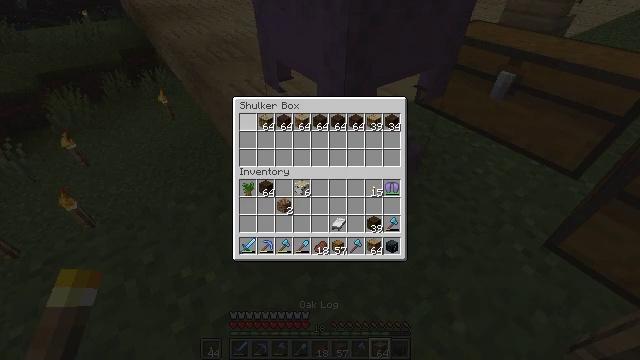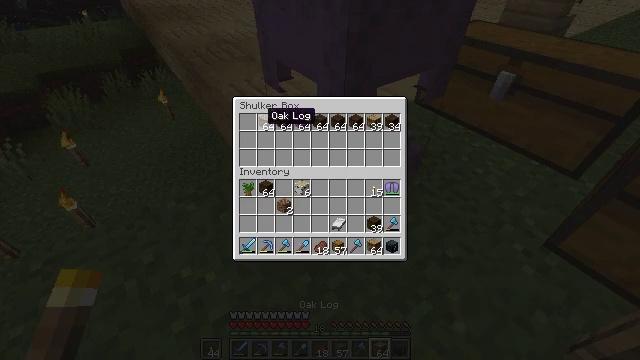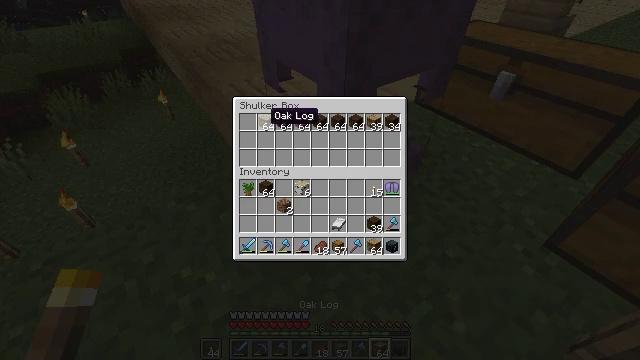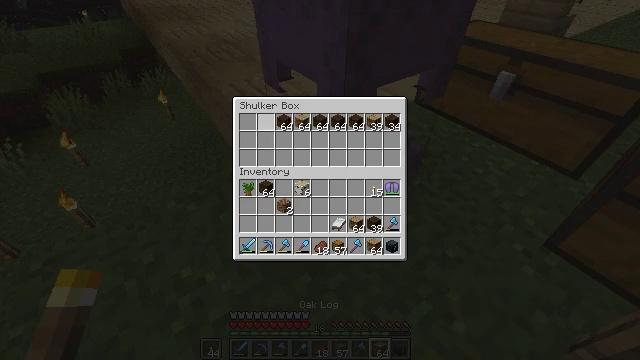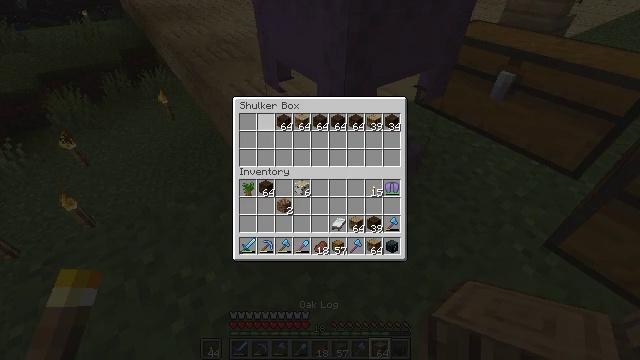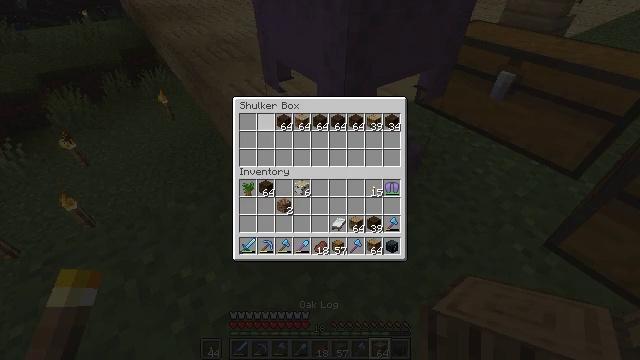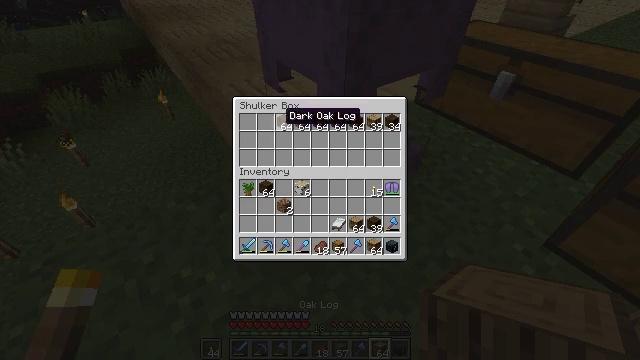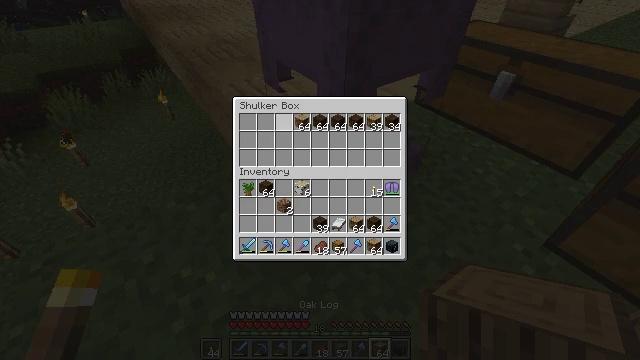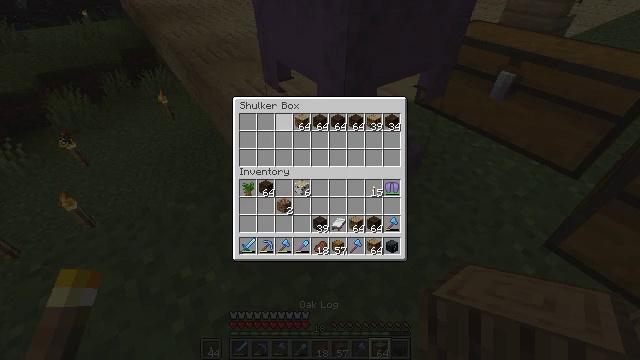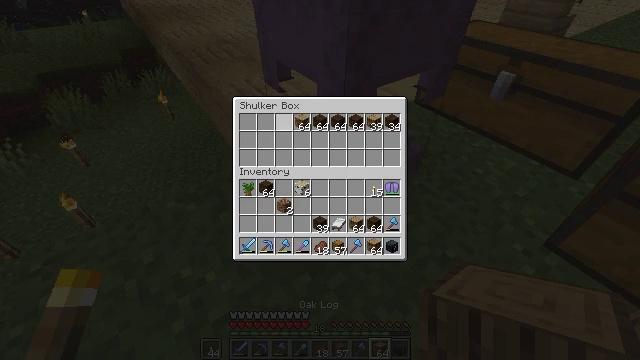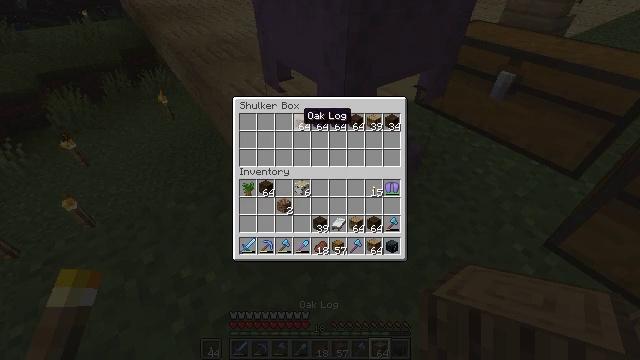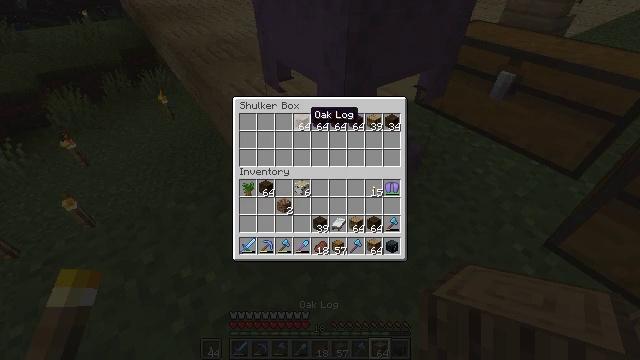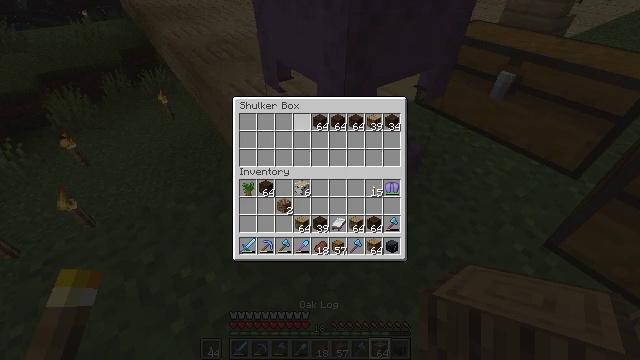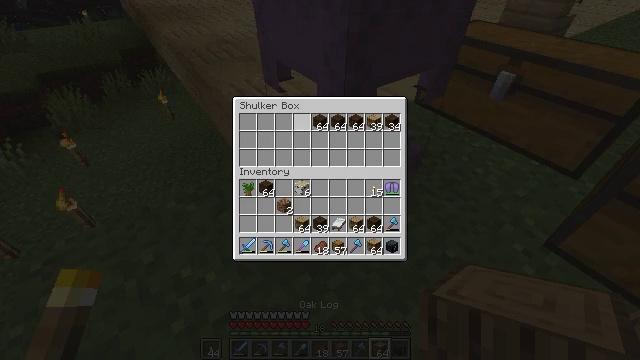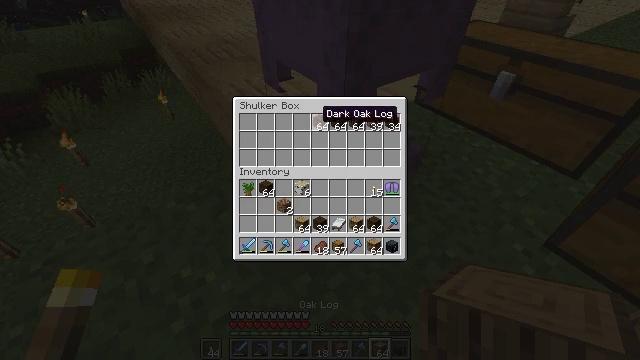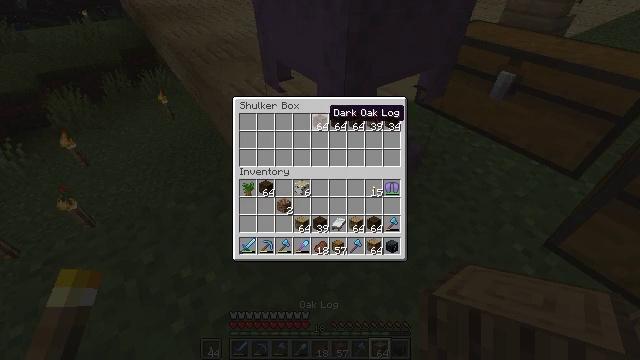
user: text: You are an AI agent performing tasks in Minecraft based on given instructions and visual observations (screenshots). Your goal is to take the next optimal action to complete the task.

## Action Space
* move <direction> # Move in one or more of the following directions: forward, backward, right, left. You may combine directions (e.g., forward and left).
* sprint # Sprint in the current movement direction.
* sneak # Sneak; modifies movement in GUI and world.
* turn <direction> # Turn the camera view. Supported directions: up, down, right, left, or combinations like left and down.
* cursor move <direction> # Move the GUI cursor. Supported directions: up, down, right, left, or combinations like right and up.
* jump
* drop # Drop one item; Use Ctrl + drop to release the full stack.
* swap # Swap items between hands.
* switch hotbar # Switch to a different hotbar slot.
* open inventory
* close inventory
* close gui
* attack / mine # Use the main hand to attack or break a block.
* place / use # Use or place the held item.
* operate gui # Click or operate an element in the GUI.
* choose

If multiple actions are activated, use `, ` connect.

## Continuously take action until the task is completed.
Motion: motion action
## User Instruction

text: Mine the shulker box.
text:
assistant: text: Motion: sneak, cursor move right, operate gui
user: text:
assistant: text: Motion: sneak
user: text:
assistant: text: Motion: sneak, operate gui
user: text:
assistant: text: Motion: sneak, operate gui
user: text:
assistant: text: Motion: sneak, operate gui
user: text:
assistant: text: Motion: sneak, cursor move right
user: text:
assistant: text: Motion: sneak, operate gui
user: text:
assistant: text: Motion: sneak, operate gui
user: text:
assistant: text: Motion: sneak, operate gui
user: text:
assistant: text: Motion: sneak, cursor move right
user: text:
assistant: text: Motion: sneak, cursor move right
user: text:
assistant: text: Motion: sneak, operate gui
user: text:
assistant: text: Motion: sneak, operate gui
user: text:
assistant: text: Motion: sneak, cursor move right
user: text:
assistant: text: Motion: sneak
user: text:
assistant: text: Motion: sneak, operate gui
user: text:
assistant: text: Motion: sneak, operate gui
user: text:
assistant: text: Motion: sneak, operate gui
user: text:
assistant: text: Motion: sneak
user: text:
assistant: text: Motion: sneak, operate gui
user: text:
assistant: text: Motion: sneak, operate gui
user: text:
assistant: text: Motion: sneak, operate gui
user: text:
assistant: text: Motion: sneak
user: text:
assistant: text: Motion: sneak, cursor move right
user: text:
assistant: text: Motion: sneak, operate gui
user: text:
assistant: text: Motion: sneak, operate gui
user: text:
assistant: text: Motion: sneak
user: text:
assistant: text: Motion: sneak
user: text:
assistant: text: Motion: sneak, cursor move right
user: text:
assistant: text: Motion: sneak, operate gui